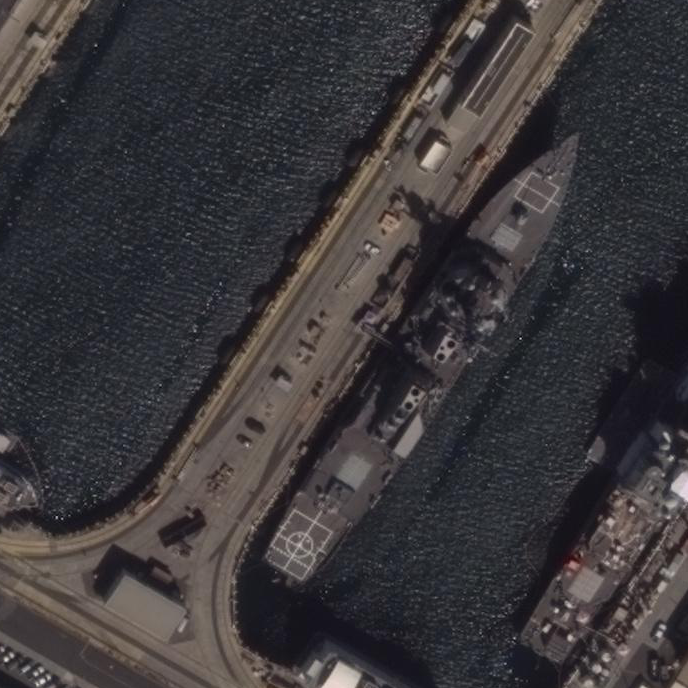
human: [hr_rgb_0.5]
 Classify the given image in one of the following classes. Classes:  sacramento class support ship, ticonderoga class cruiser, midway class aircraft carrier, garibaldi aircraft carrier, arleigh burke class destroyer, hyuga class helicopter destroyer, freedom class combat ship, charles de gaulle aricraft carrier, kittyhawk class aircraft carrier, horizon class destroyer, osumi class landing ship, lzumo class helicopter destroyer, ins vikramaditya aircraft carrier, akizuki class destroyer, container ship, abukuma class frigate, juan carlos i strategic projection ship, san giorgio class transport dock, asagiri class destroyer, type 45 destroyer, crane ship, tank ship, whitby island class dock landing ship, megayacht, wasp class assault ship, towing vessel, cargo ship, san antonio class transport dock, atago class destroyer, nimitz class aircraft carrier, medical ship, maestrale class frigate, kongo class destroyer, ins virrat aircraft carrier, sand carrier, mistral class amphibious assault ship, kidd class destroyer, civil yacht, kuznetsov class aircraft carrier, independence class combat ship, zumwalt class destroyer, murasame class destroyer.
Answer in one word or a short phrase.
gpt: Arleigh Burke class destroyer